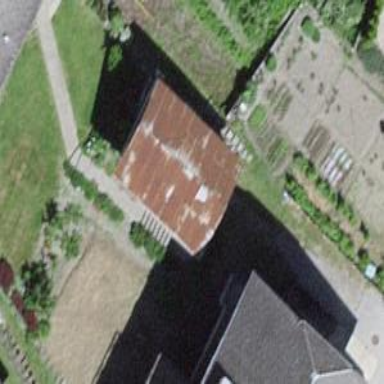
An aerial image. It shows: Shed.